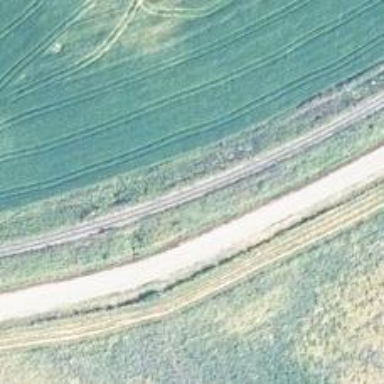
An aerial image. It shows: Continuous railway track.